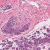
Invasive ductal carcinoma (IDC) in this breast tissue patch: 0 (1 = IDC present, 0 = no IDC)